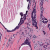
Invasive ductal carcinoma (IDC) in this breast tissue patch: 1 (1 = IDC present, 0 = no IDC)